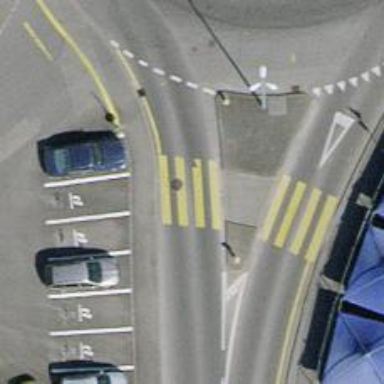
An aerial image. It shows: Uncontrolled zebra crossing with pedestrian island.